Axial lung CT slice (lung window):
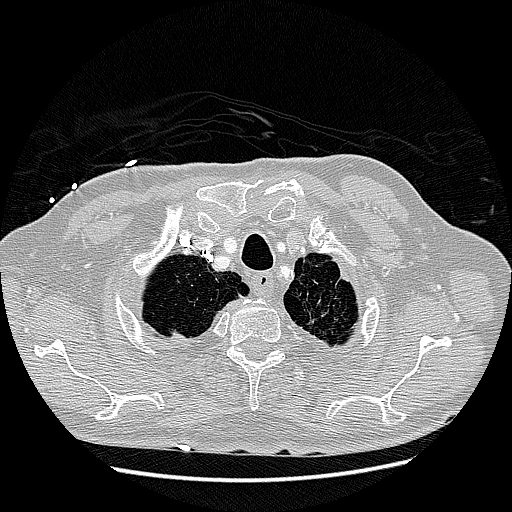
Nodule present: no